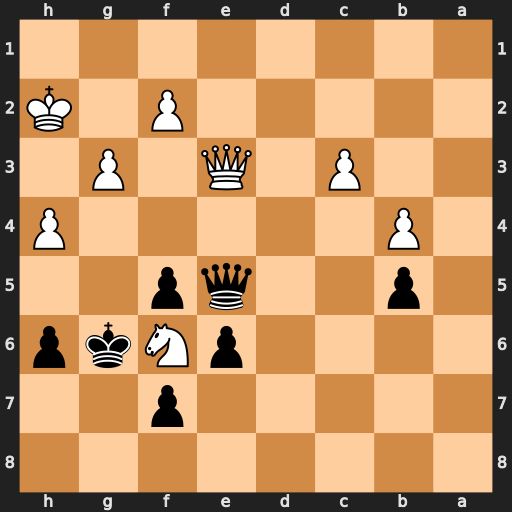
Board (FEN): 8/5p2/4pNkp/1p2qp2/1P5P/2P1Q1P1/5P1K/8
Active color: b
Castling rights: -
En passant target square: -
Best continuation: Qxe3 fxe3 Kxf6